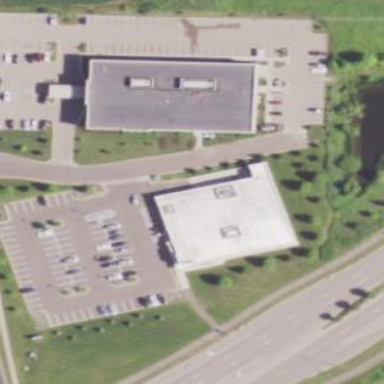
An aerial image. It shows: Retail building housing supermarket.